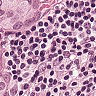
Metastatic tissue present: yes